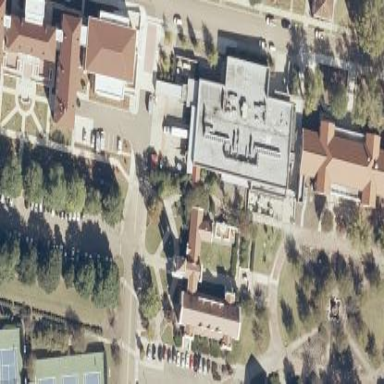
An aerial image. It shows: View of university building.